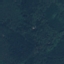
Land use / land cover class: Forest